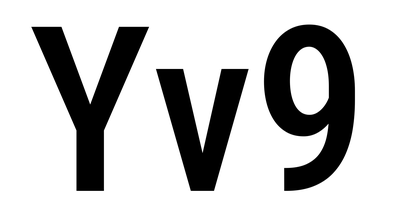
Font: Roboto_Condensed_Medium